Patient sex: M
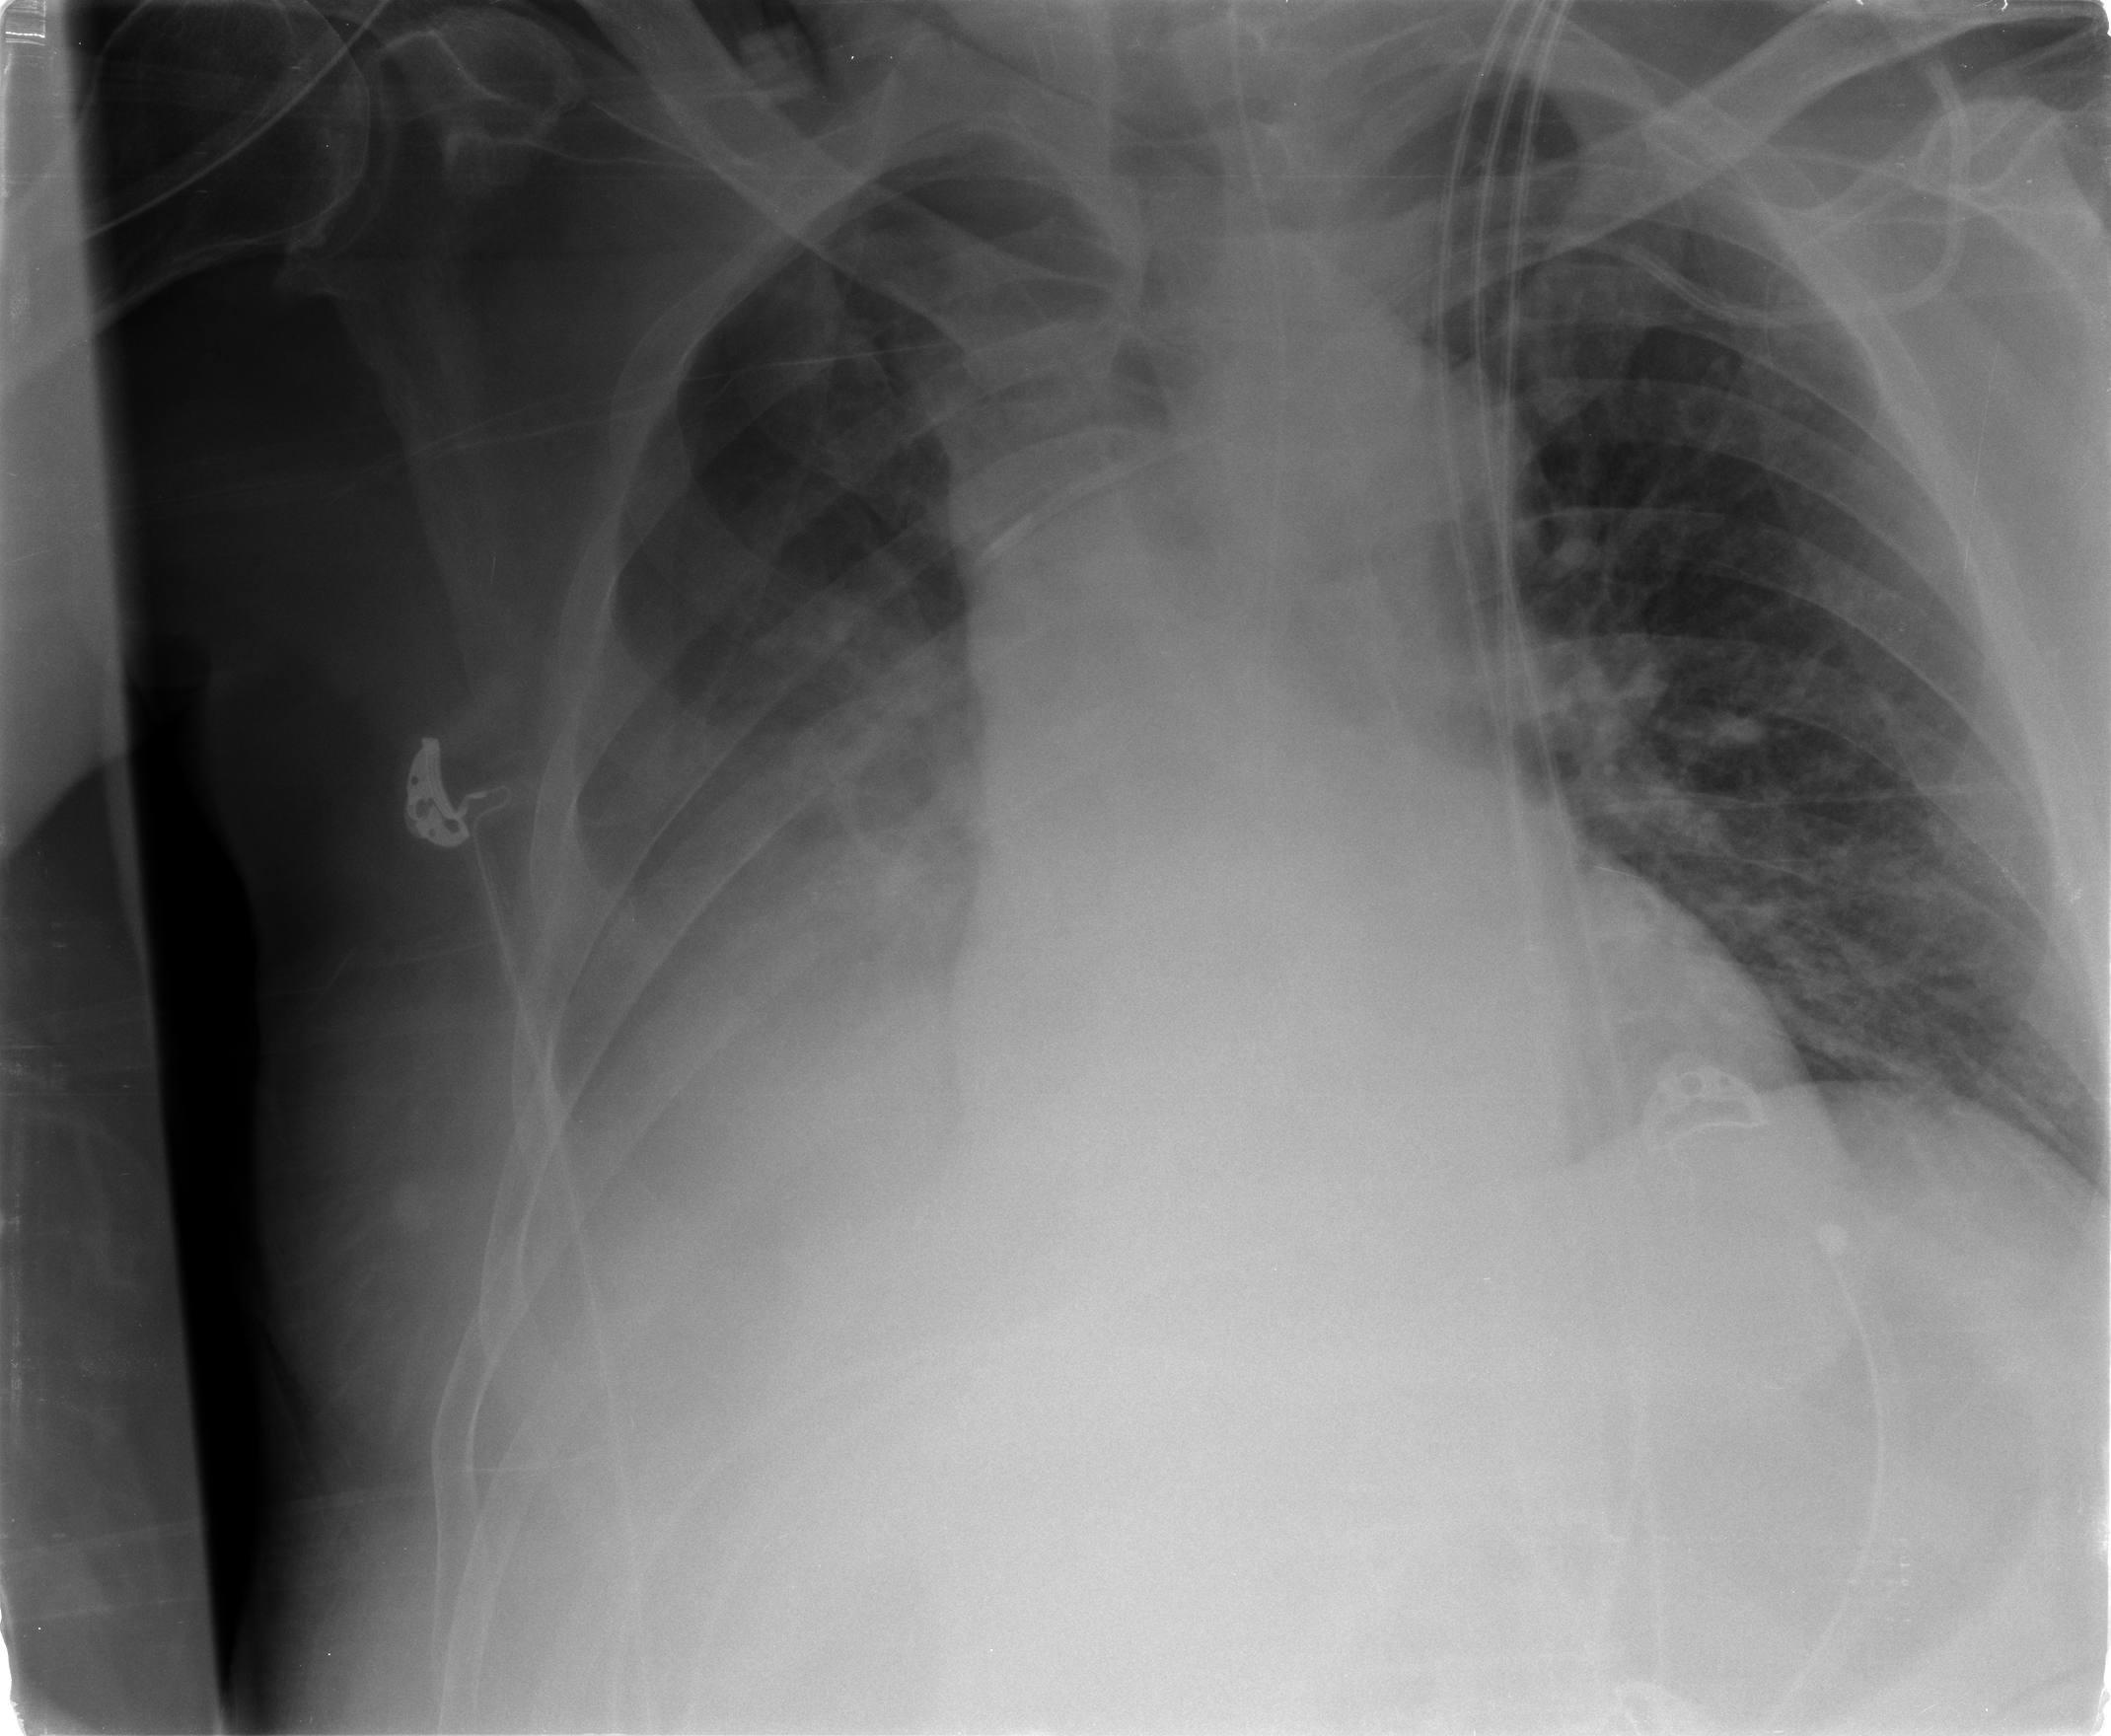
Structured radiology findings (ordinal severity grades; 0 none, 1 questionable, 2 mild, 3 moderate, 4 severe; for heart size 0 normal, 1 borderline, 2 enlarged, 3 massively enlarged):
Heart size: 1
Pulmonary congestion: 2
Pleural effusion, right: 3
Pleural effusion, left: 0
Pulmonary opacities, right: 2
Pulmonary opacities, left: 0
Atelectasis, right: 3
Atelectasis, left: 2